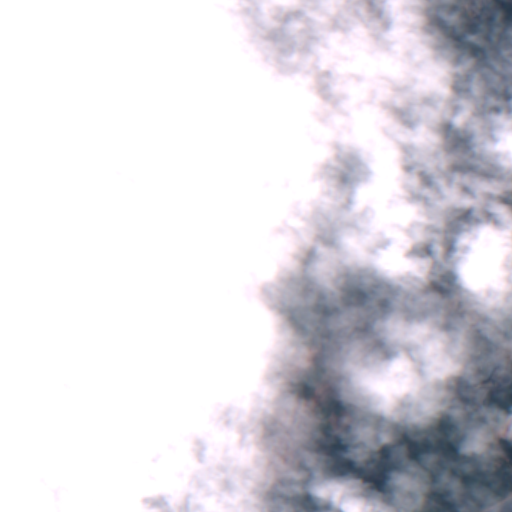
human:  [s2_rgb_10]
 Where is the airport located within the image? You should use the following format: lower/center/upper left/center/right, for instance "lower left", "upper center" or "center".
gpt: The airport is located in the center right of the image.
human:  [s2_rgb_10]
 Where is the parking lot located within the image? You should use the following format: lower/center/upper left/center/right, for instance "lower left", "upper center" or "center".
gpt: The parking lot is located in the upper left of the image.
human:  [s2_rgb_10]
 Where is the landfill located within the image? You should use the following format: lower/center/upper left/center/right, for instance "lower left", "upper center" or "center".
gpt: There is no landfill in the image.